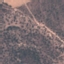
Land use / land cover: HerbaceousVegetation